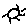
Label: sun